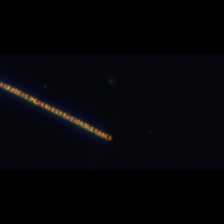
Taxon: Skeletonema
Group: Diatoms